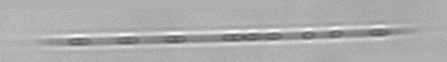
Label: Rhizosolenia